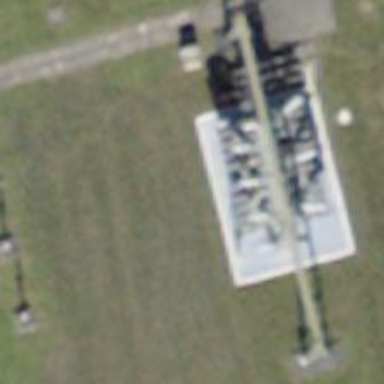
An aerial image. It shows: Transformer is shown.